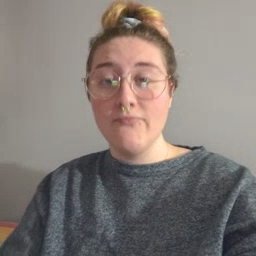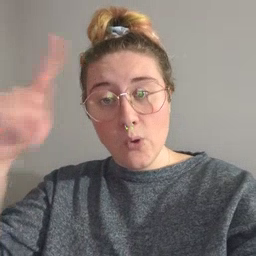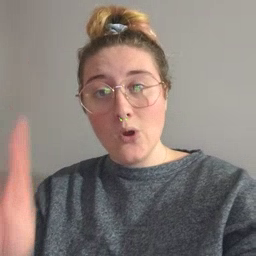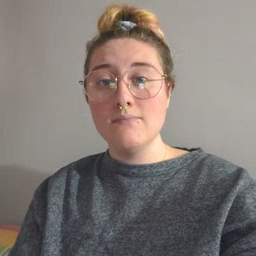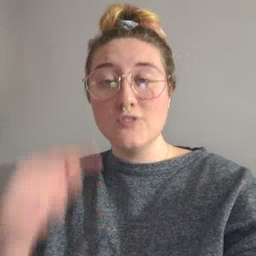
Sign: for